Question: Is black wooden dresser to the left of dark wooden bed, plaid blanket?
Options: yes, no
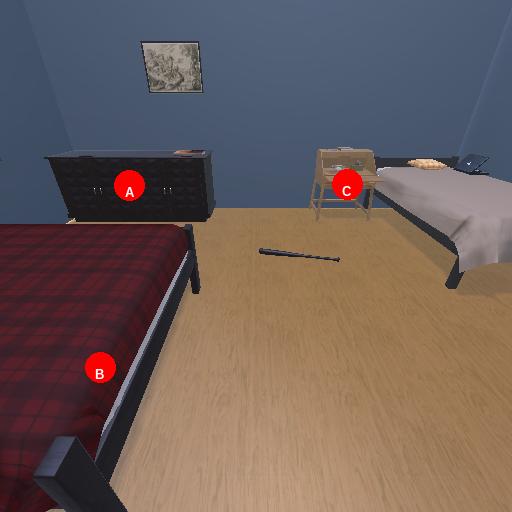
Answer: yes